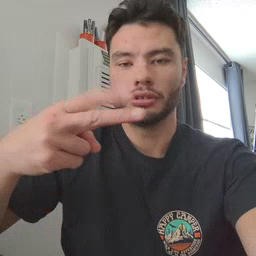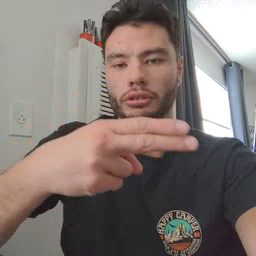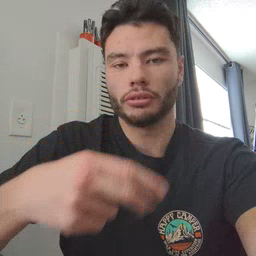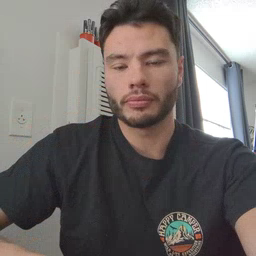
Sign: scissors